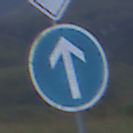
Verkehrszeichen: VorgeschriebeneFahrtrichtungGeradeaus
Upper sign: Vorfahrtsstrasse
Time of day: SunriseSunset
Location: Outdoor (Nature)
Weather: PartlyCloudy
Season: NotSpecified
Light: Natural